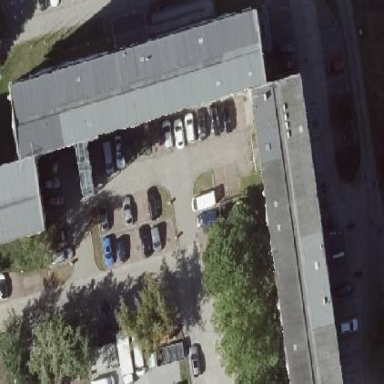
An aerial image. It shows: Office building with flat roof.